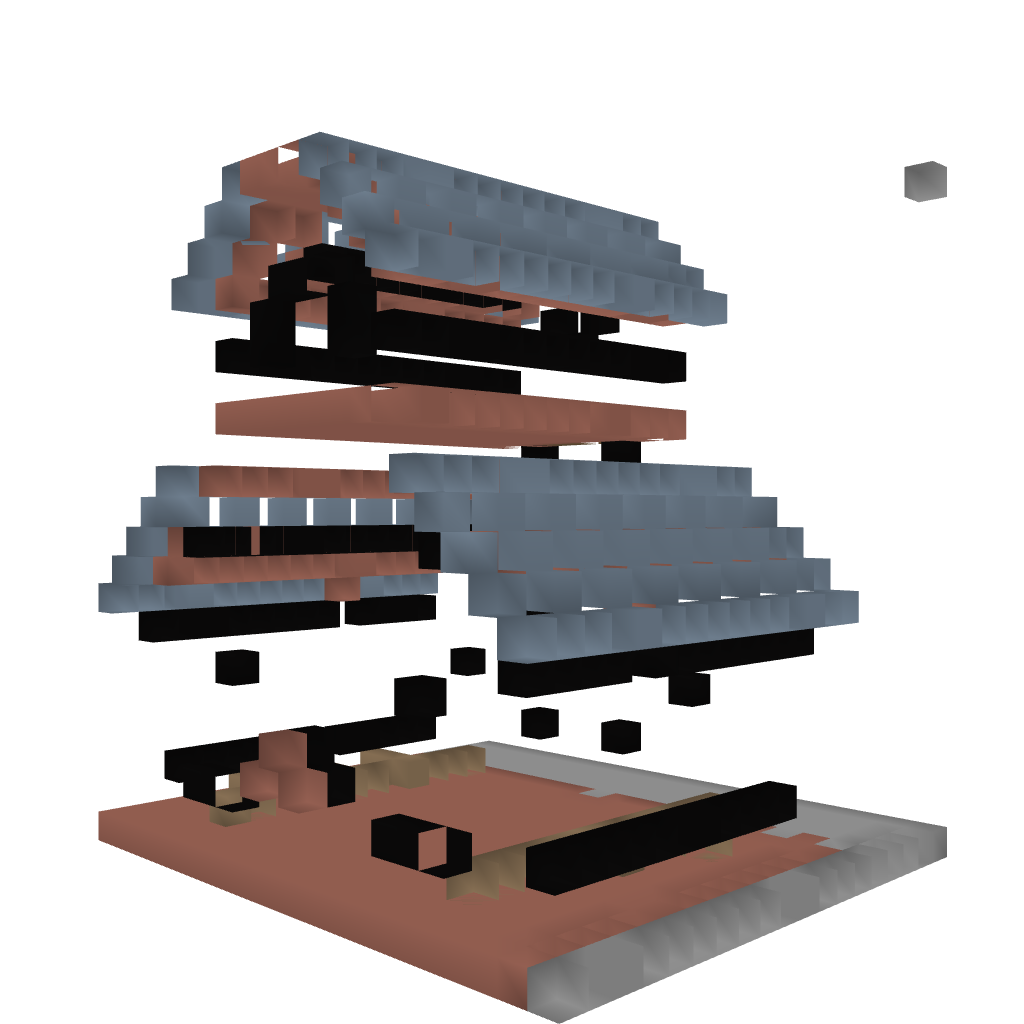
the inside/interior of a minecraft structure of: Barn - By Cybersneeze